Interaction volume radius: 5 \u00c5
Interaction volume height: 35 \u00c5
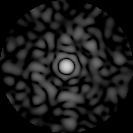
Disorder parameter: 0.8553